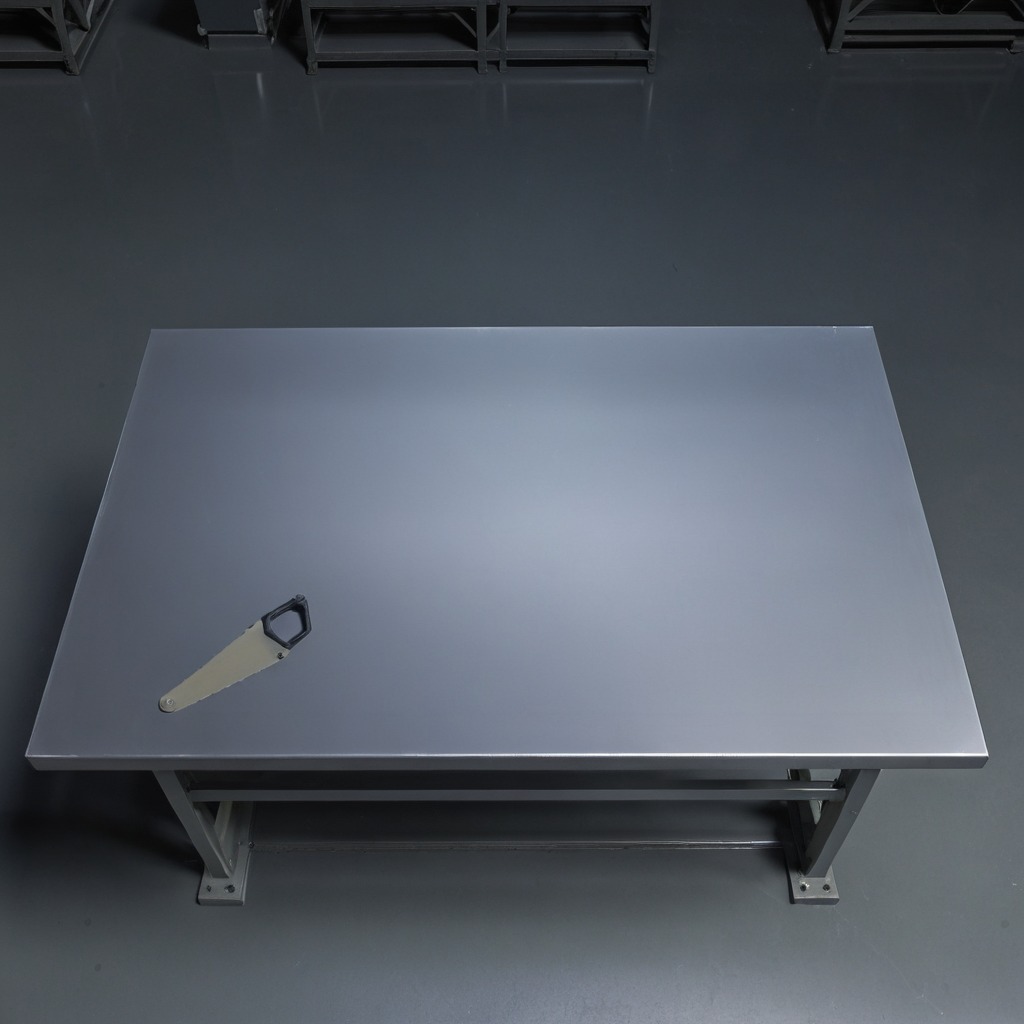
A metal saw is lying on the tabletop.